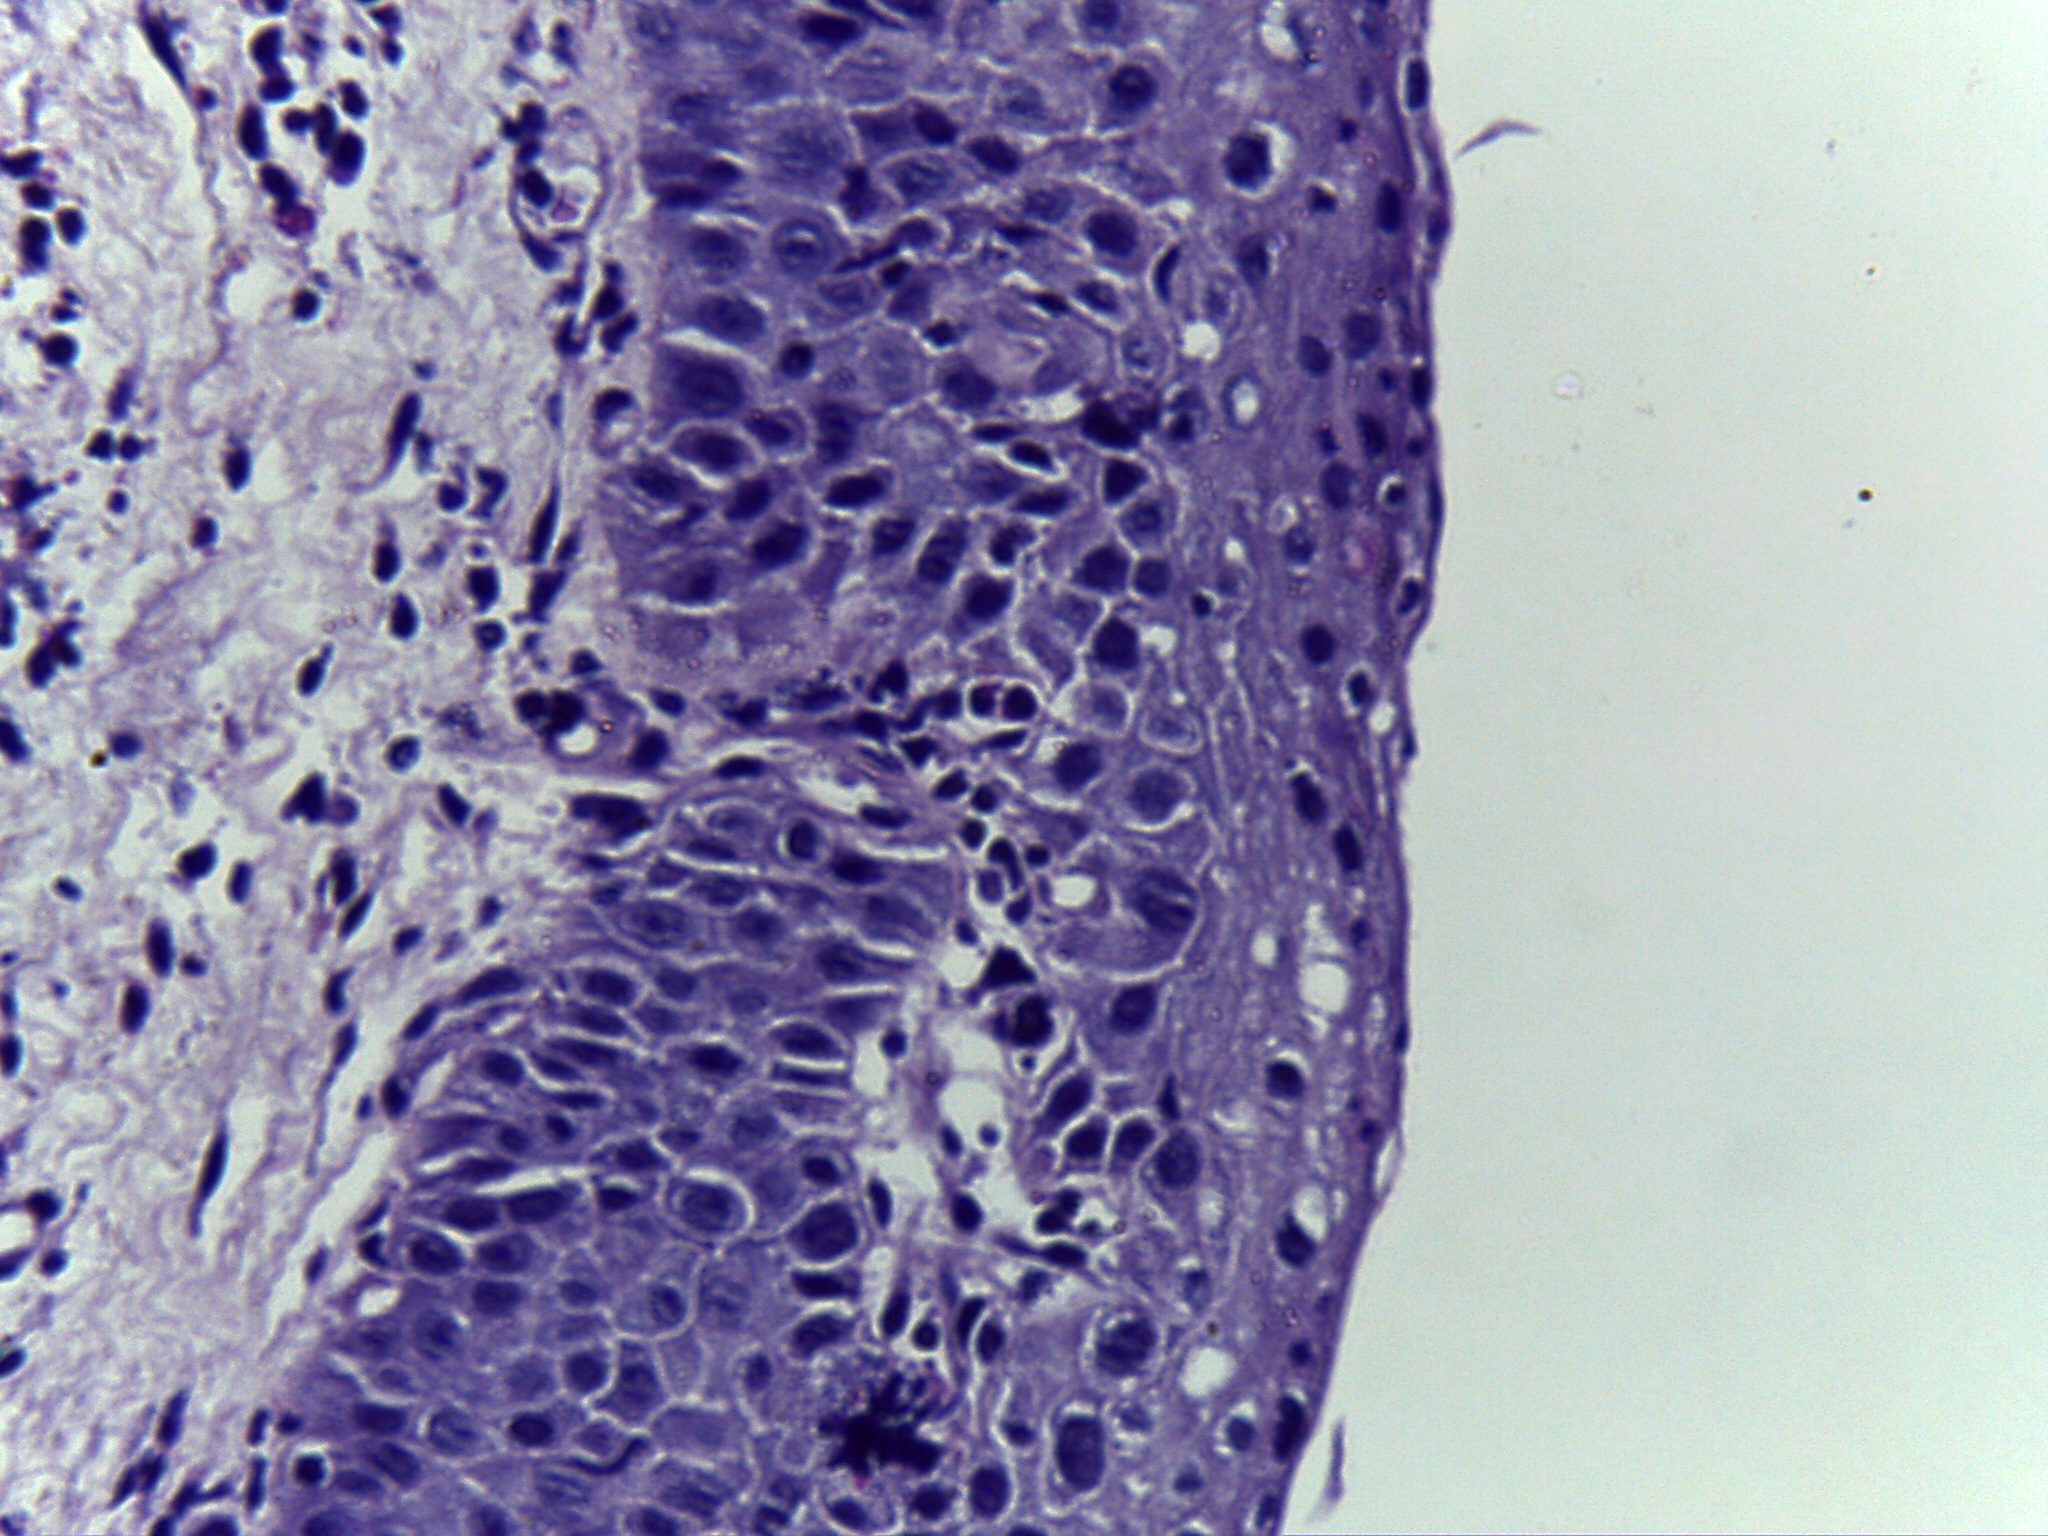
Diagnosis: Normal